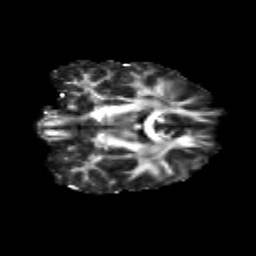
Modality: FA
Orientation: coronal
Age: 28
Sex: female
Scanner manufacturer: siemens
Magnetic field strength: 3 T
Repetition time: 3.5 s
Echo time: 0.125 s